Field crop: maize
Growth stage: 2
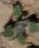
Species: chenopodium